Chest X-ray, AP view. Patient: 37 years old, sex M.
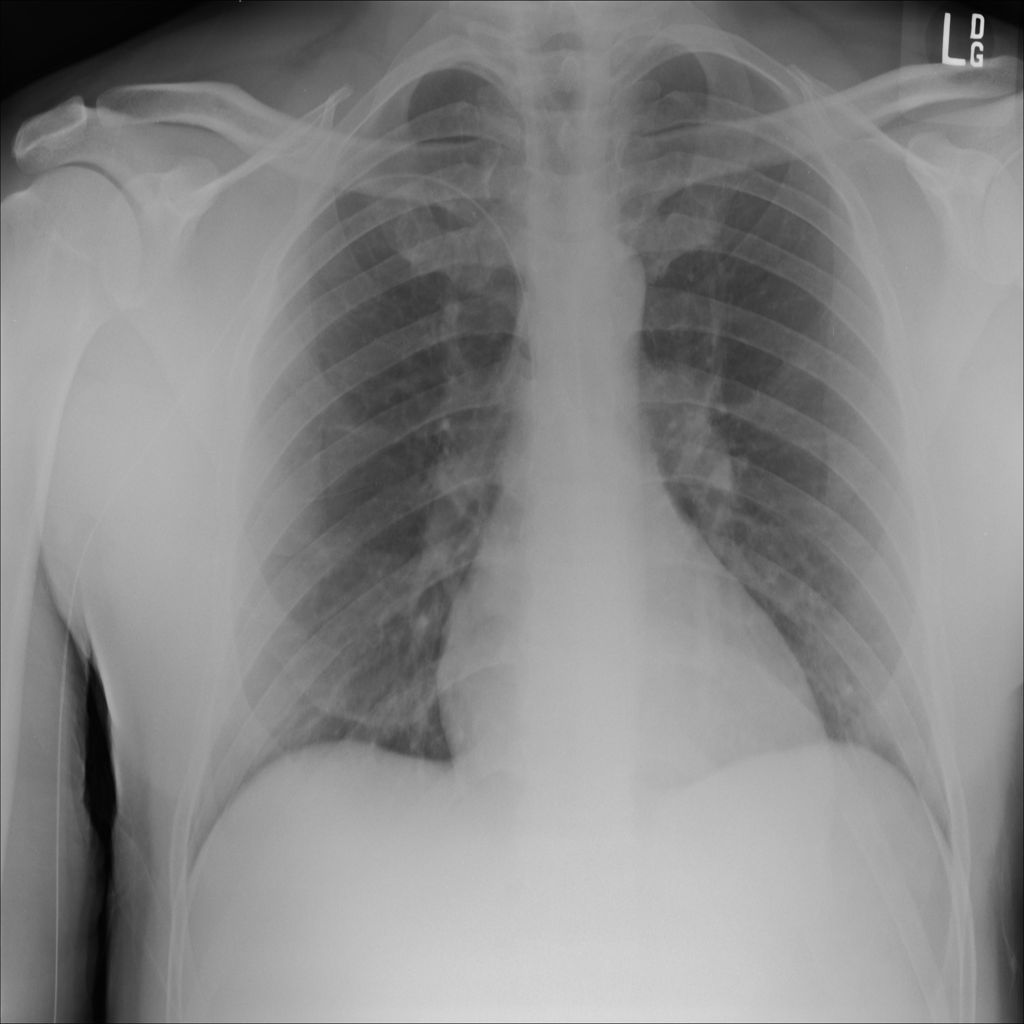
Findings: No Finding